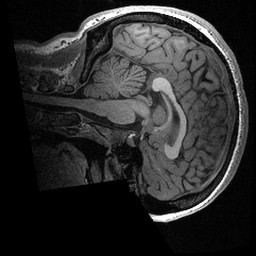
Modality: T1w
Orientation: sagittal
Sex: female
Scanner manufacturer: ge
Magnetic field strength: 3 T
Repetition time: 0.0064 s
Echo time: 0.00281 s